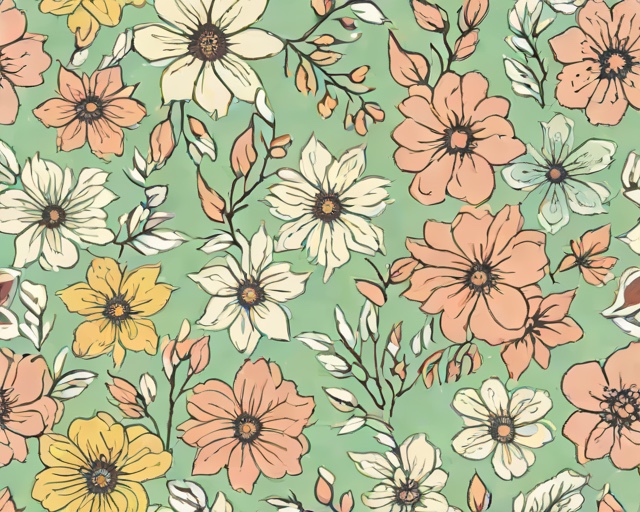
Category: Spring